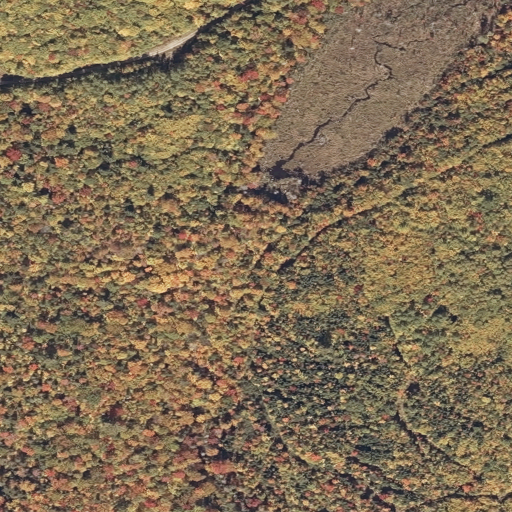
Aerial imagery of valley in Maine named Coon Hollow containing mixed forest, deciduous forest, evergreen forest, woody wetlands, herbaceous wetlands, and shrub